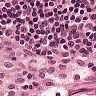
Metastatic tissue present: no